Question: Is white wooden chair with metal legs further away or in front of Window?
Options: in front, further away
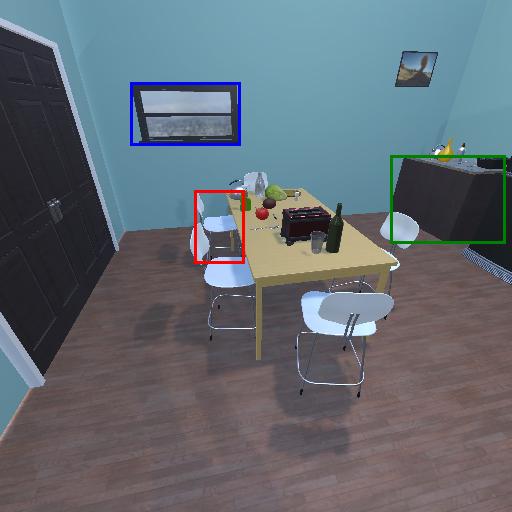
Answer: in front